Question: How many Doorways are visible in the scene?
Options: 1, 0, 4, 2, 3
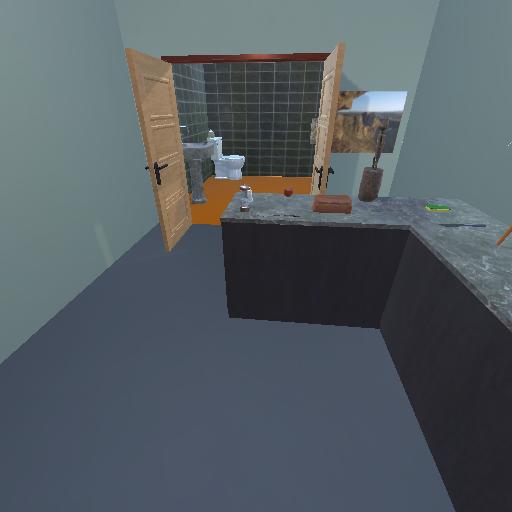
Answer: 1